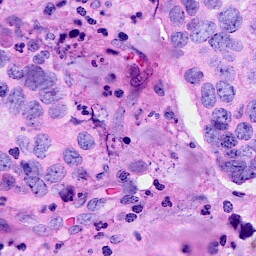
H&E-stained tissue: Breast